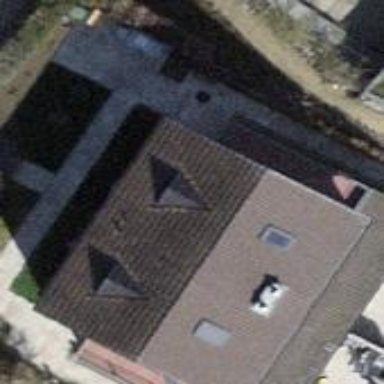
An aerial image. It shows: Building with tiled roof.